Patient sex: F
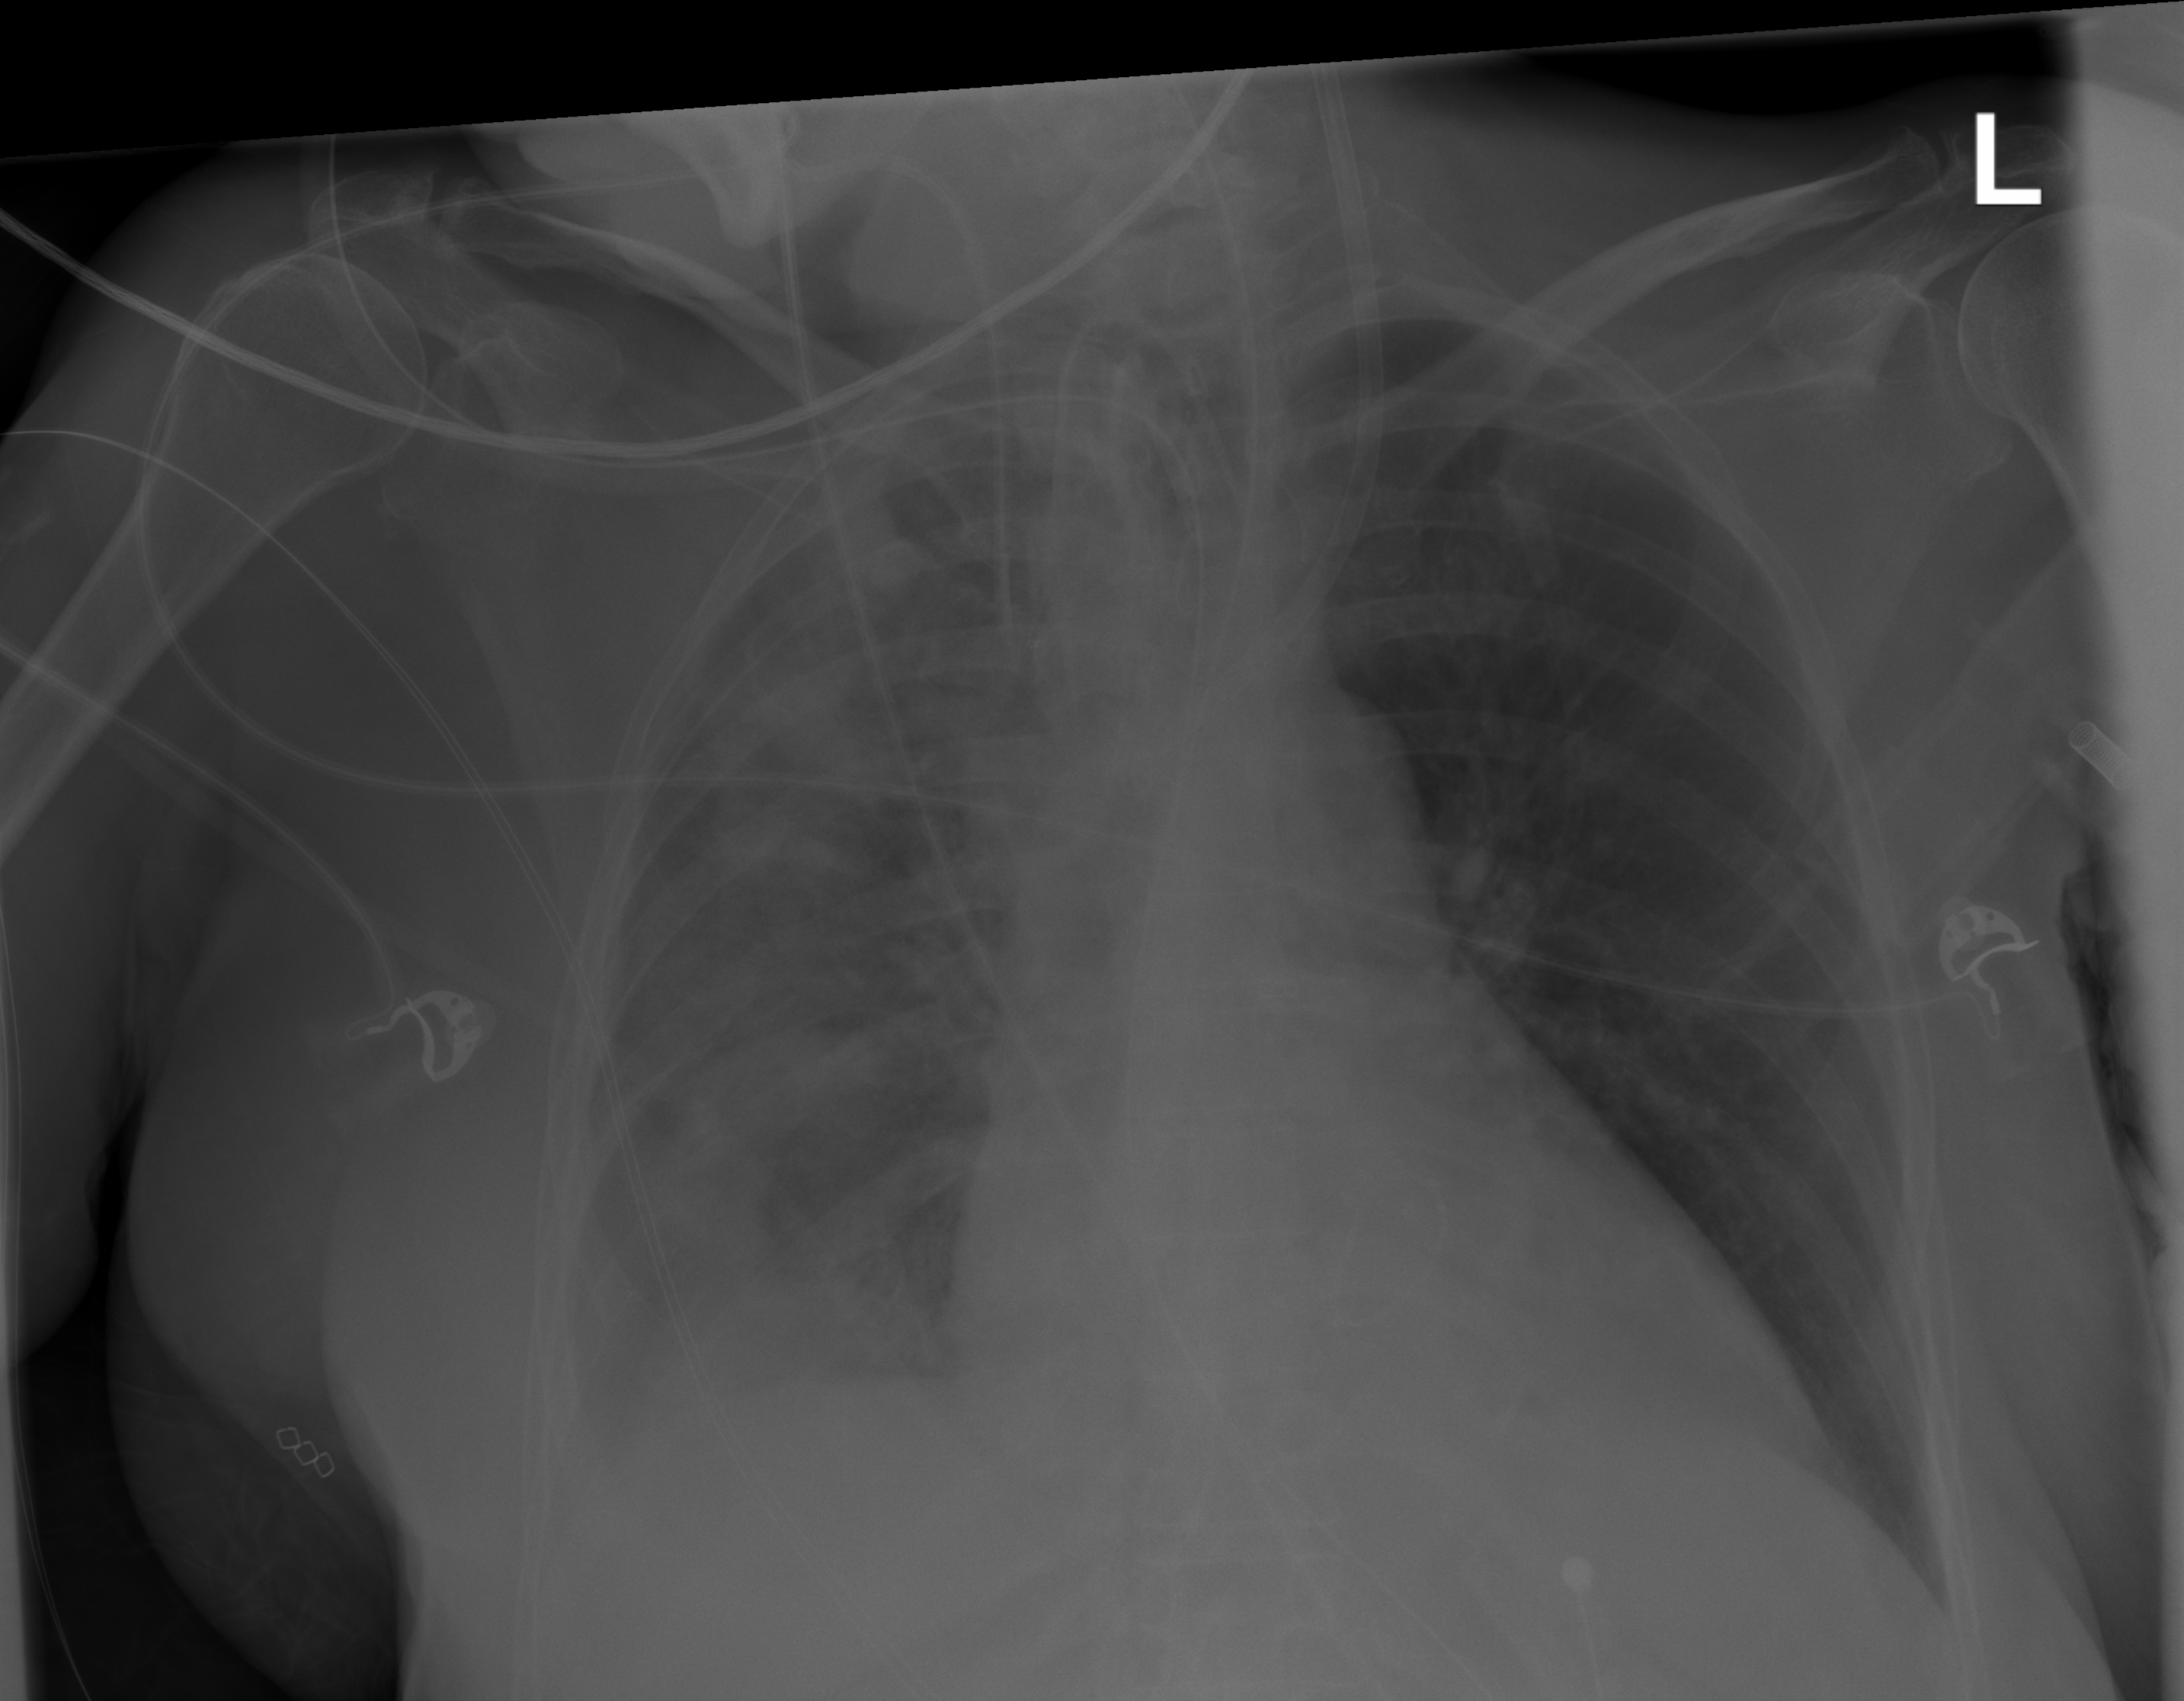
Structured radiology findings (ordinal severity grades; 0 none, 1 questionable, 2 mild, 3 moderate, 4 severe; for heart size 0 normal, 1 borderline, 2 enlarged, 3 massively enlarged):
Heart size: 2
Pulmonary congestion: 0
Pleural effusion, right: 2
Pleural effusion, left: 0
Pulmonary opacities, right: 3
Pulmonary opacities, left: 0
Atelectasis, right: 3
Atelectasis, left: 0